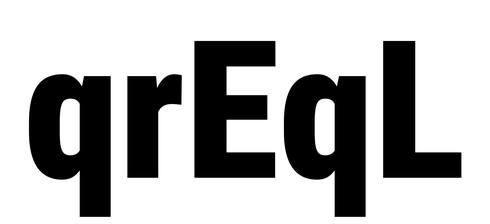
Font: Roboto_Condensed_Black